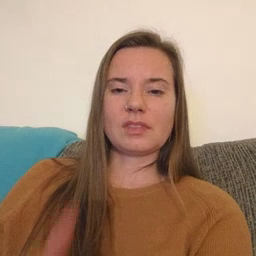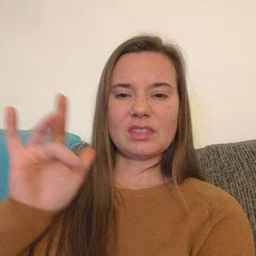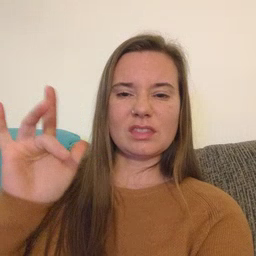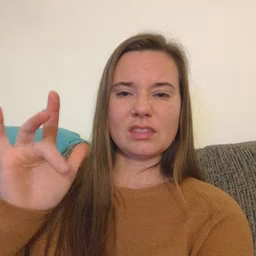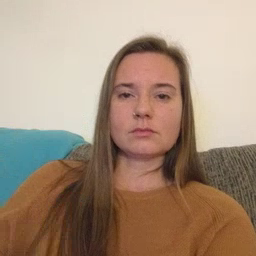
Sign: yucky